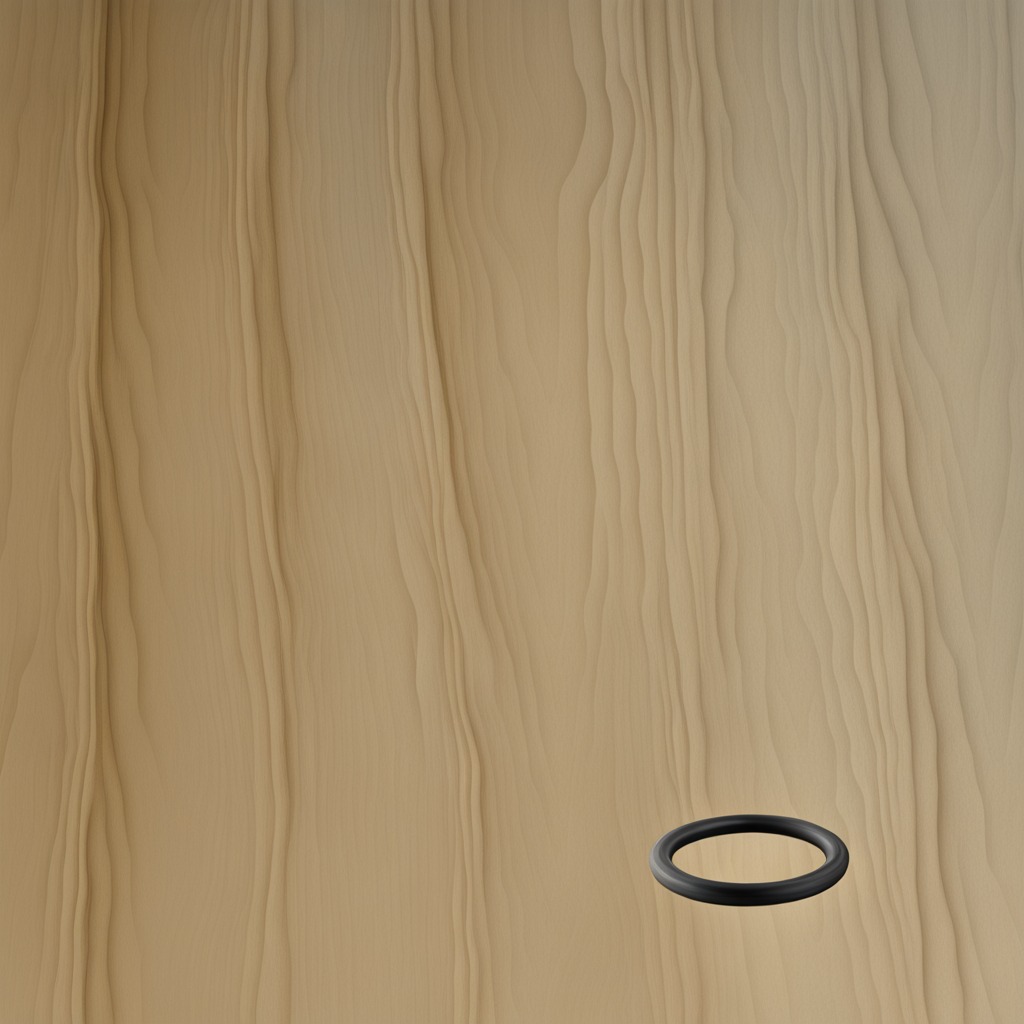
A rubber O-ring lies on the plywood surface in the paint workshop.